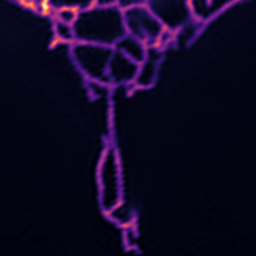
Label: Super-resolution ER image